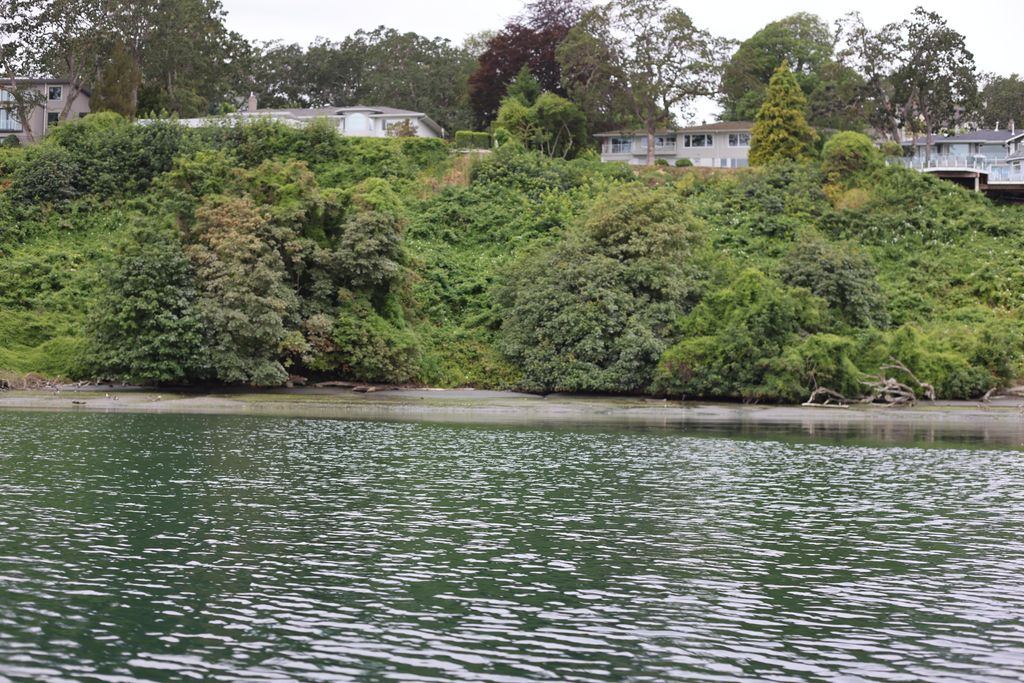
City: victoria